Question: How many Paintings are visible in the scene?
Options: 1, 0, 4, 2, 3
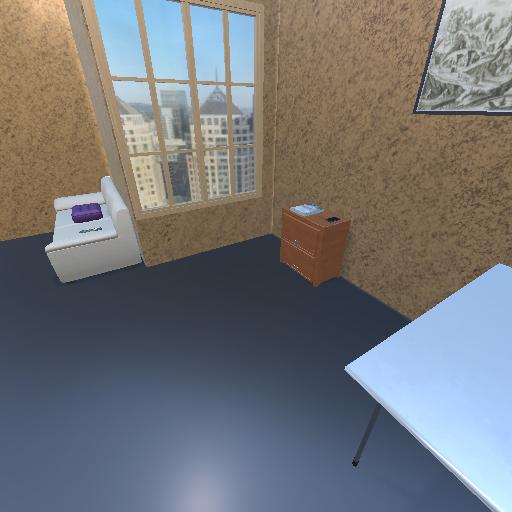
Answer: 1